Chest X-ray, PA view. Patient: 61 years old, sex F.
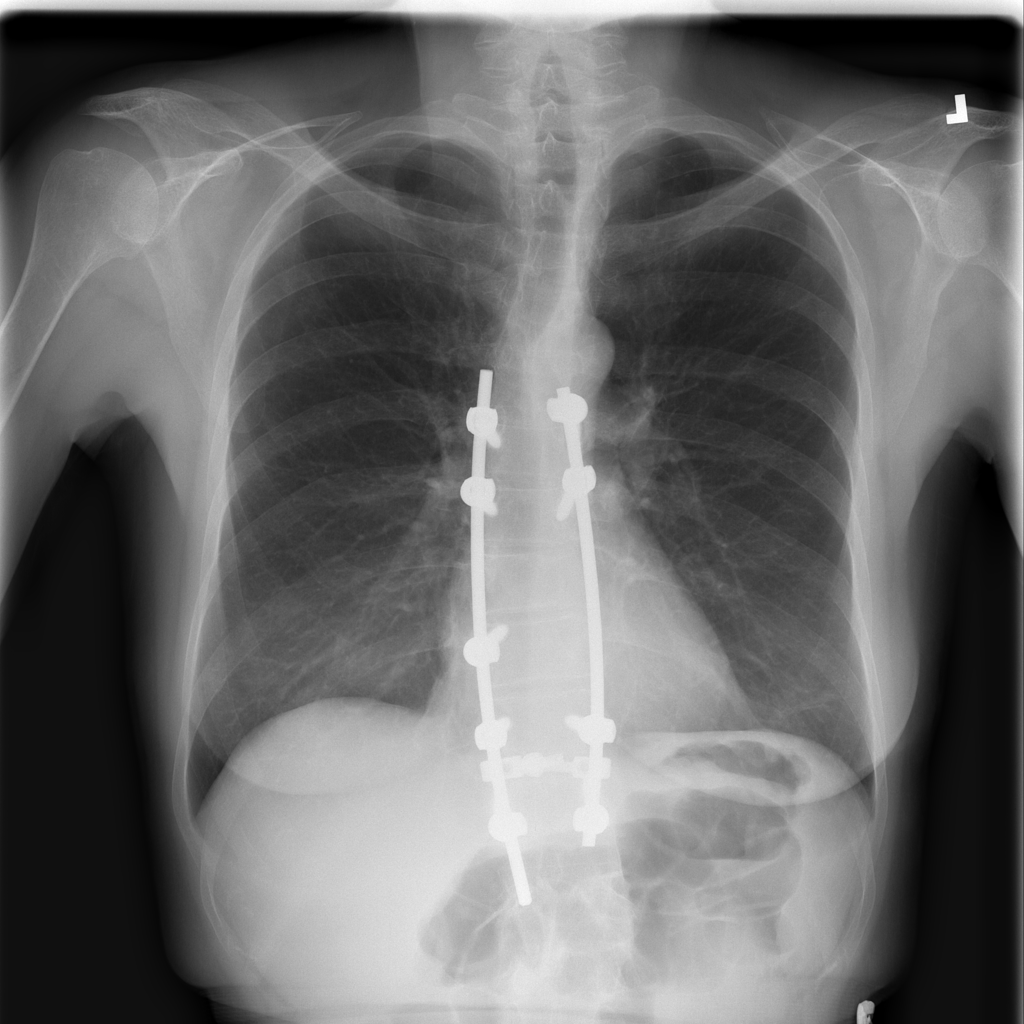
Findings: Atelectasis